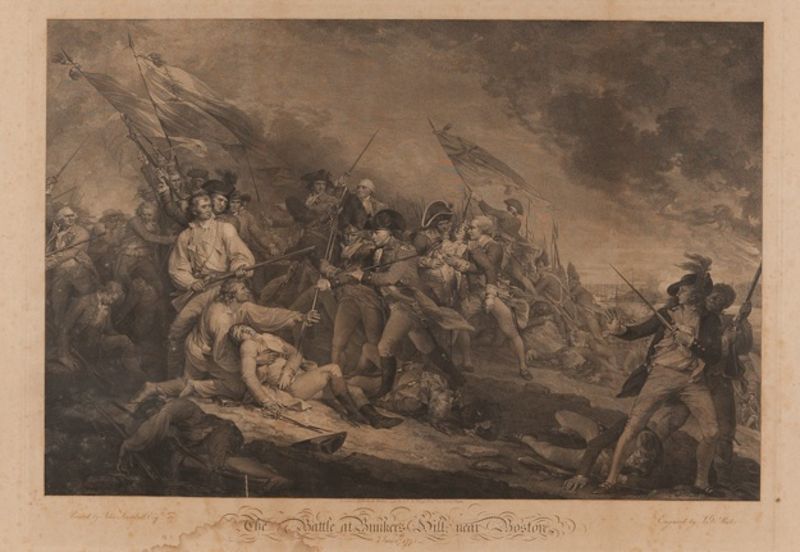
Titel: The Battle at Bunker's Hill near Boston, June 17th, 1775
Künstler: Johann Gotthard von Müller
Standort: Amherst (Massachusetts, USA)
Institution: Mead Art Museum, Amherst College
Schlagwörter: kampf, tod, tot, fahne, soldaten, engländer, degen, verletzter, boston, teaparty